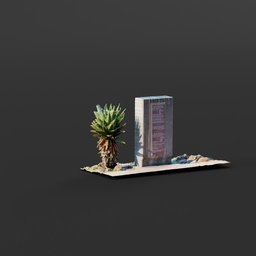
Label: architecture